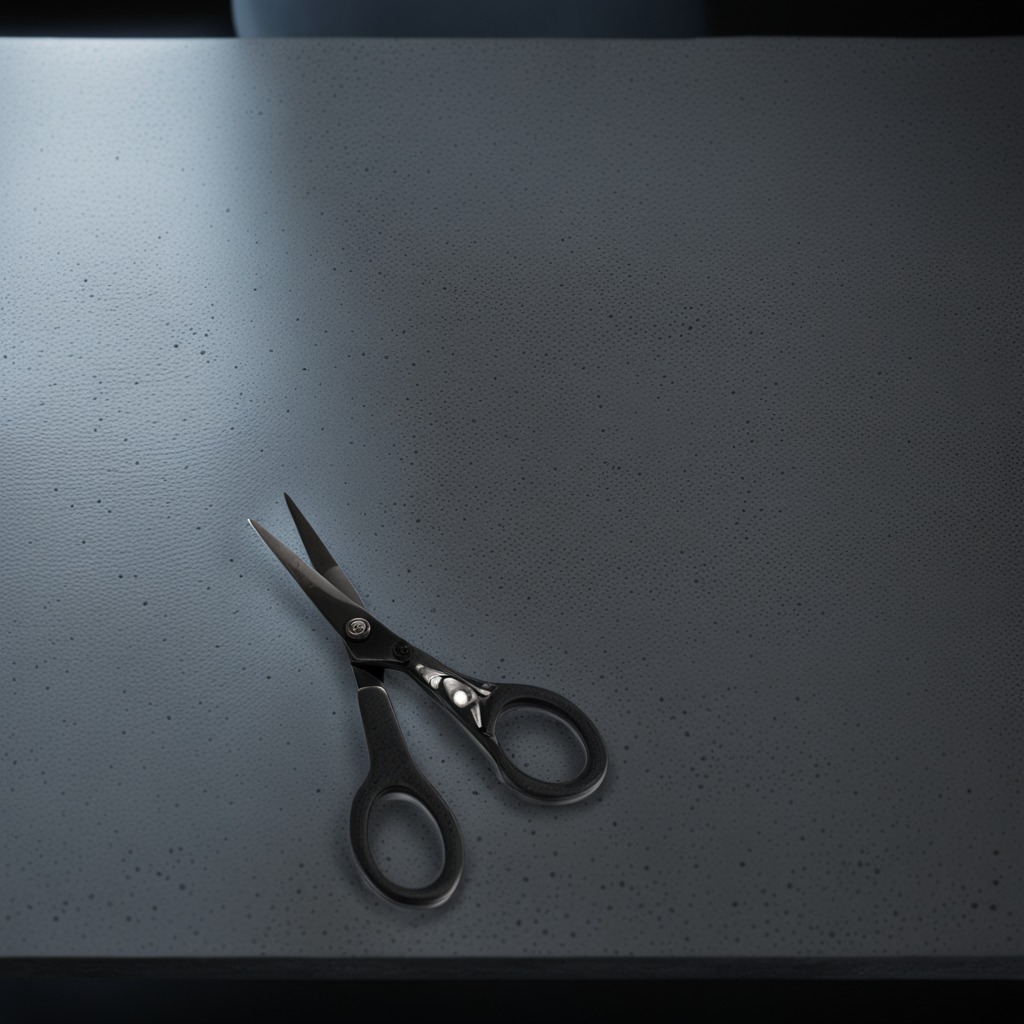
A scissor lies on the clean granite table inside a workshop at night dim ambient light soft shadows worn but